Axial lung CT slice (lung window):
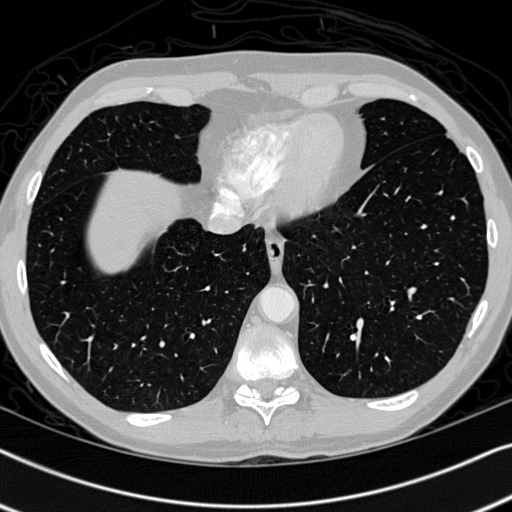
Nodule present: no